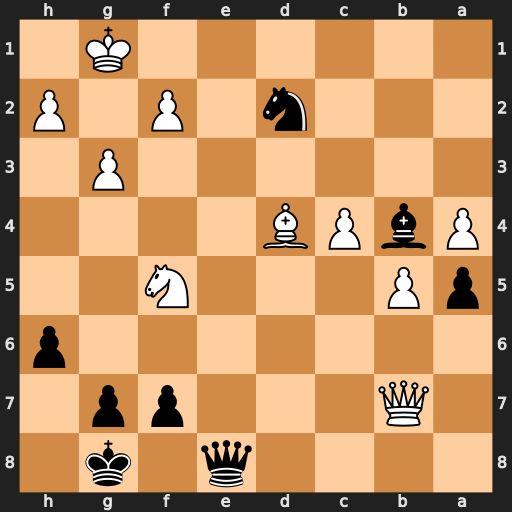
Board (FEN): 4q1k1/1Q3pp1/7p/pP3N2/PbPB4/6P1/3n1P1P/6K1
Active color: b
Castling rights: -
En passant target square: -
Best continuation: Qe1+ Kg2 Qf1#